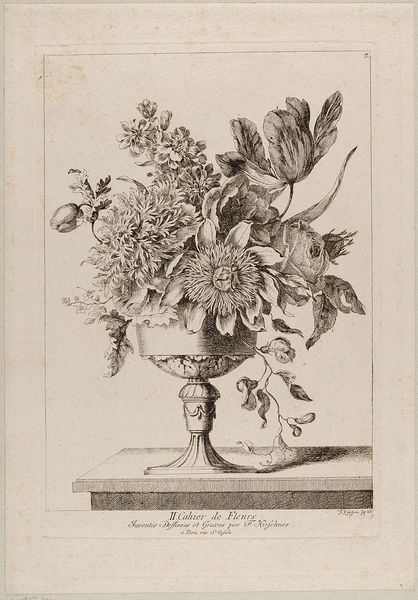
Titel: Eine Blumenvase, Blatt 7 aus der Folge 'II. Cahier de Fleurs Inventes Dessinées et Gravés par F. Kirschner à Paris rue St. Ursule'
Künstler: Friedrich Kirschner
Standort: Hamburg
Institution: Museum für Kunst und Gewerbe Hamburg
Schlagwörter: blumen, vase, grafik, graphik, fotografie, photographie, druckgraphik, druckgrafik, radierung, kunstgewerbe, gebinde, kunsthandwerk, schnittblumen, reproduktionen, industriedesign, druckerzeugnisse, behälter, blüte, blumenstrauß, ornamentstich, vorlageblätter